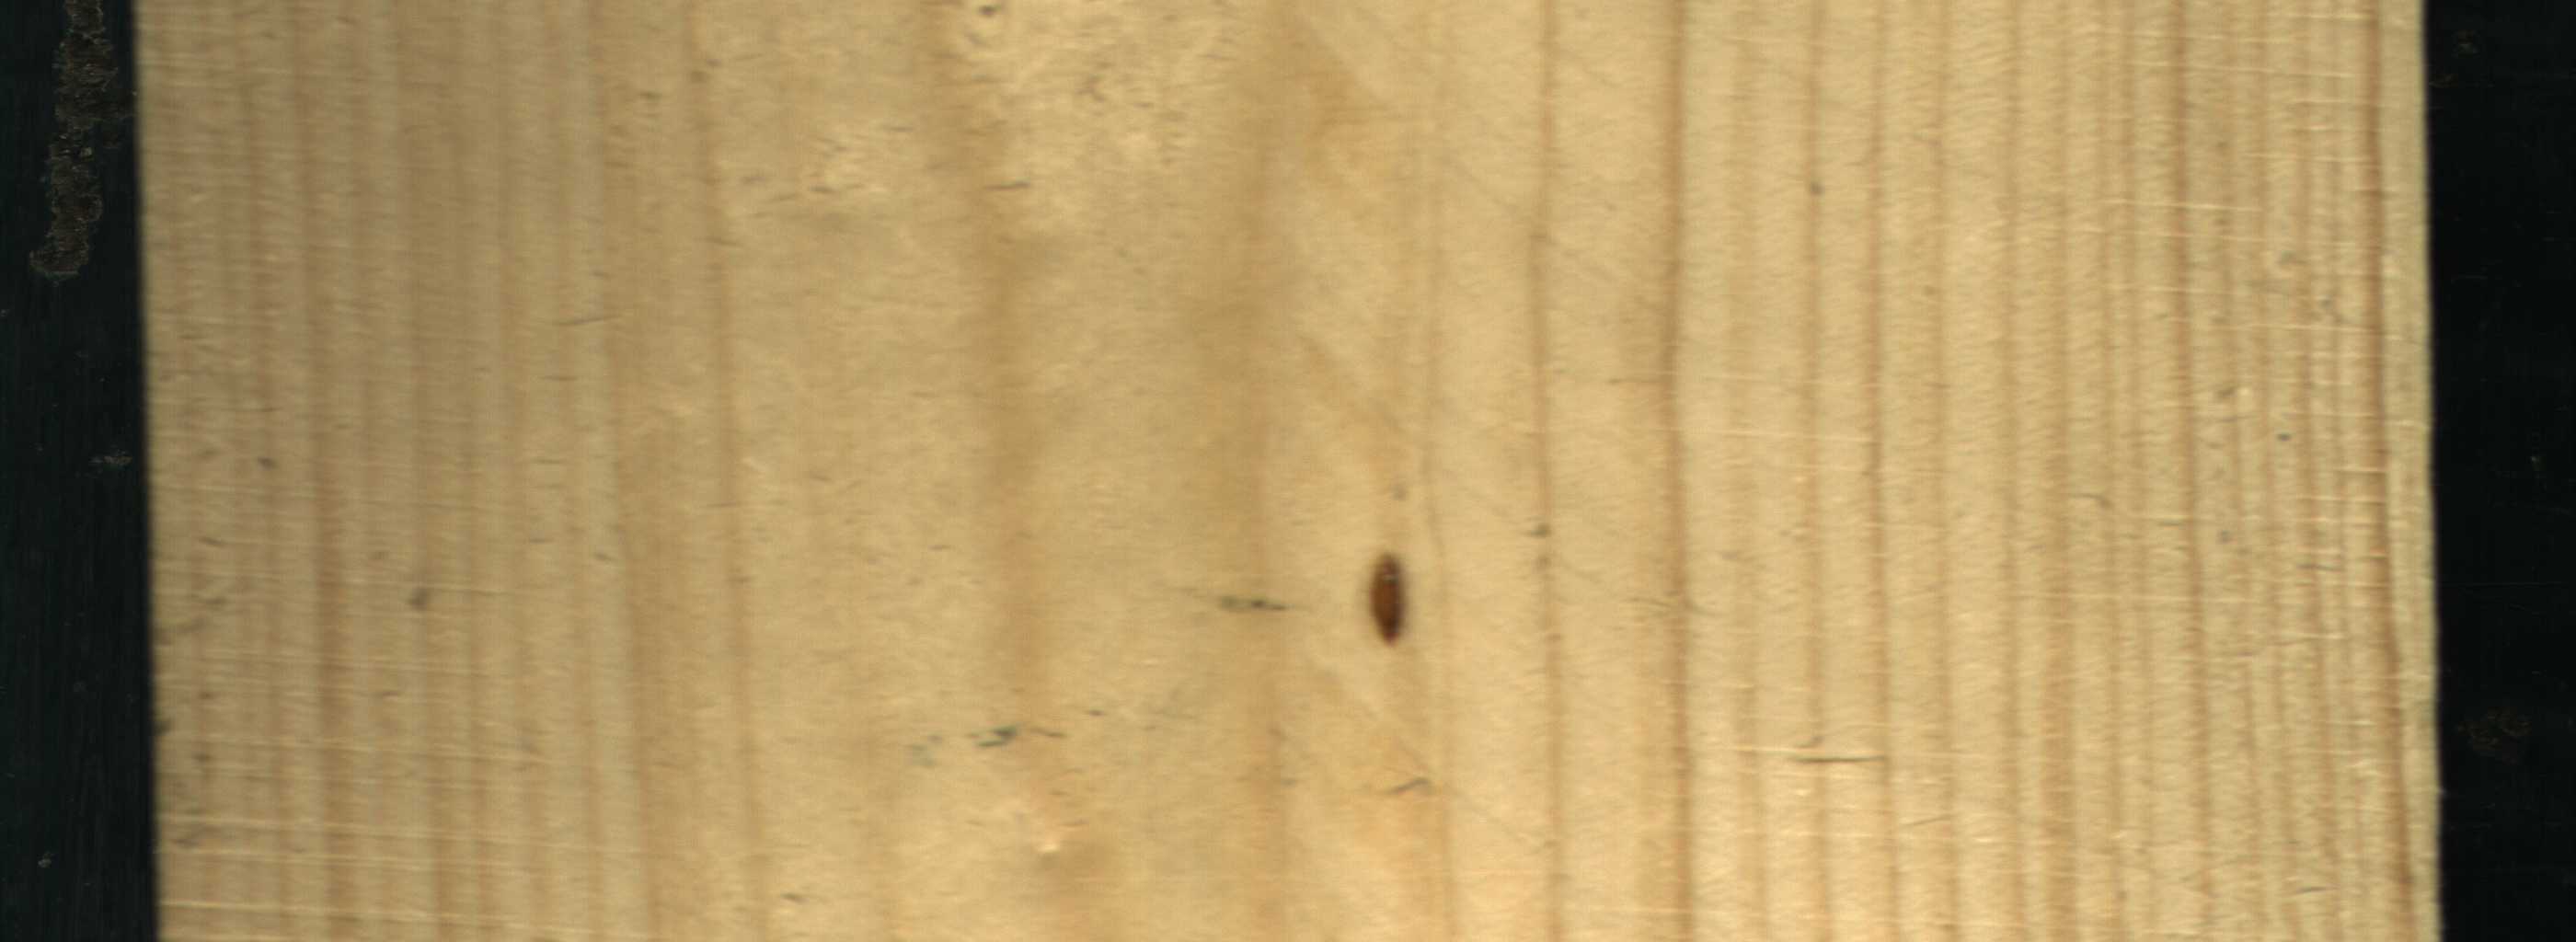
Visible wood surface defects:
resin